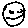
Label: smiley face